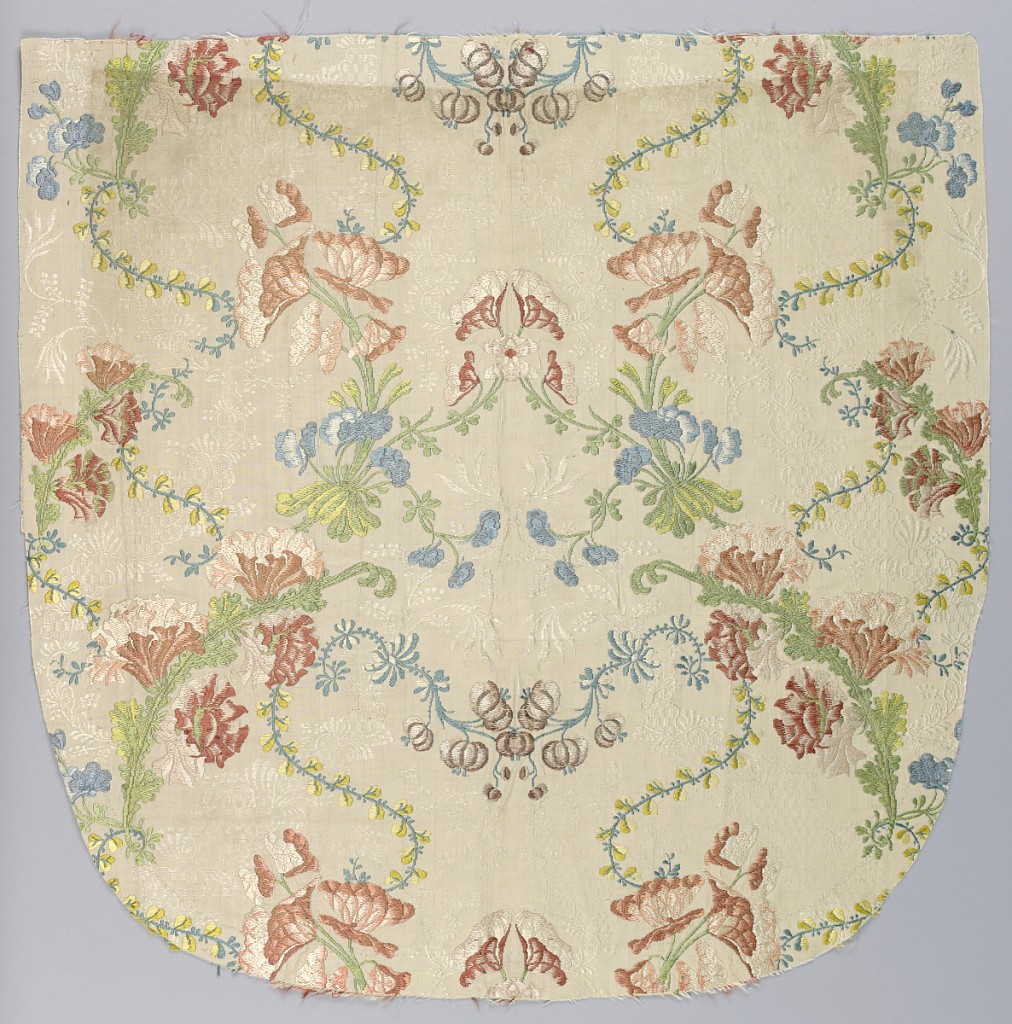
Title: Incomplete cope hood
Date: ca. 1750
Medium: silk Technique: silk woven with supplementary weft patterning (brocaded)
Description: Incomplete cope hood in white silk figured with floral sprays and brocaded with symmetrical polychrome design showing serpentine plant stems with flowers.